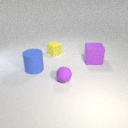
small yellow rubber cube behind large purple rubber cube